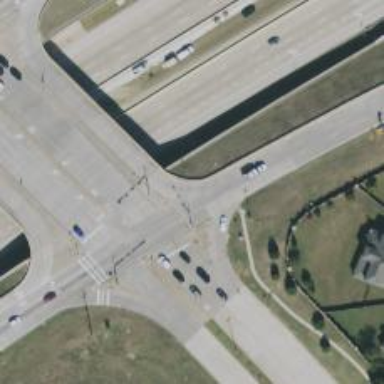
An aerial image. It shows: Secondary link road.